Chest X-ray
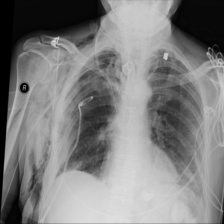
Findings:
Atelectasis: negative
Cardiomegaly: negative
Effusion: negative
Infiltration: negative
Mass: negative
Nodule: negative
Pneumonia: negative
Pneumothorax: positive
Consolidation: negative
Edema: negative
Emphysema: negative
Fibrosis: negative
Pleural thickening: negative
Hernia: negative